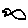
Label: fish